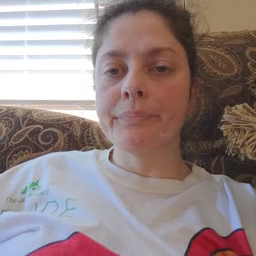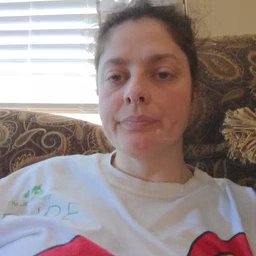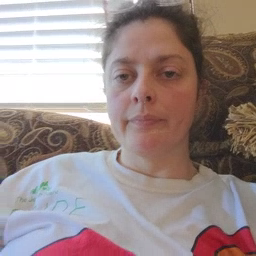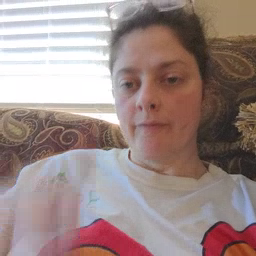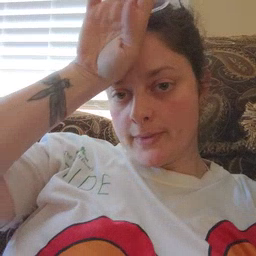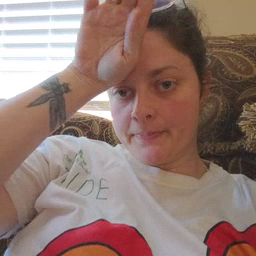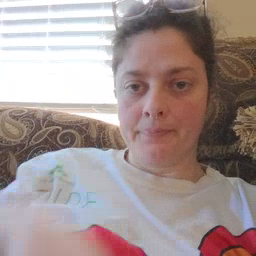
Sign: fireman